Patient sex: M
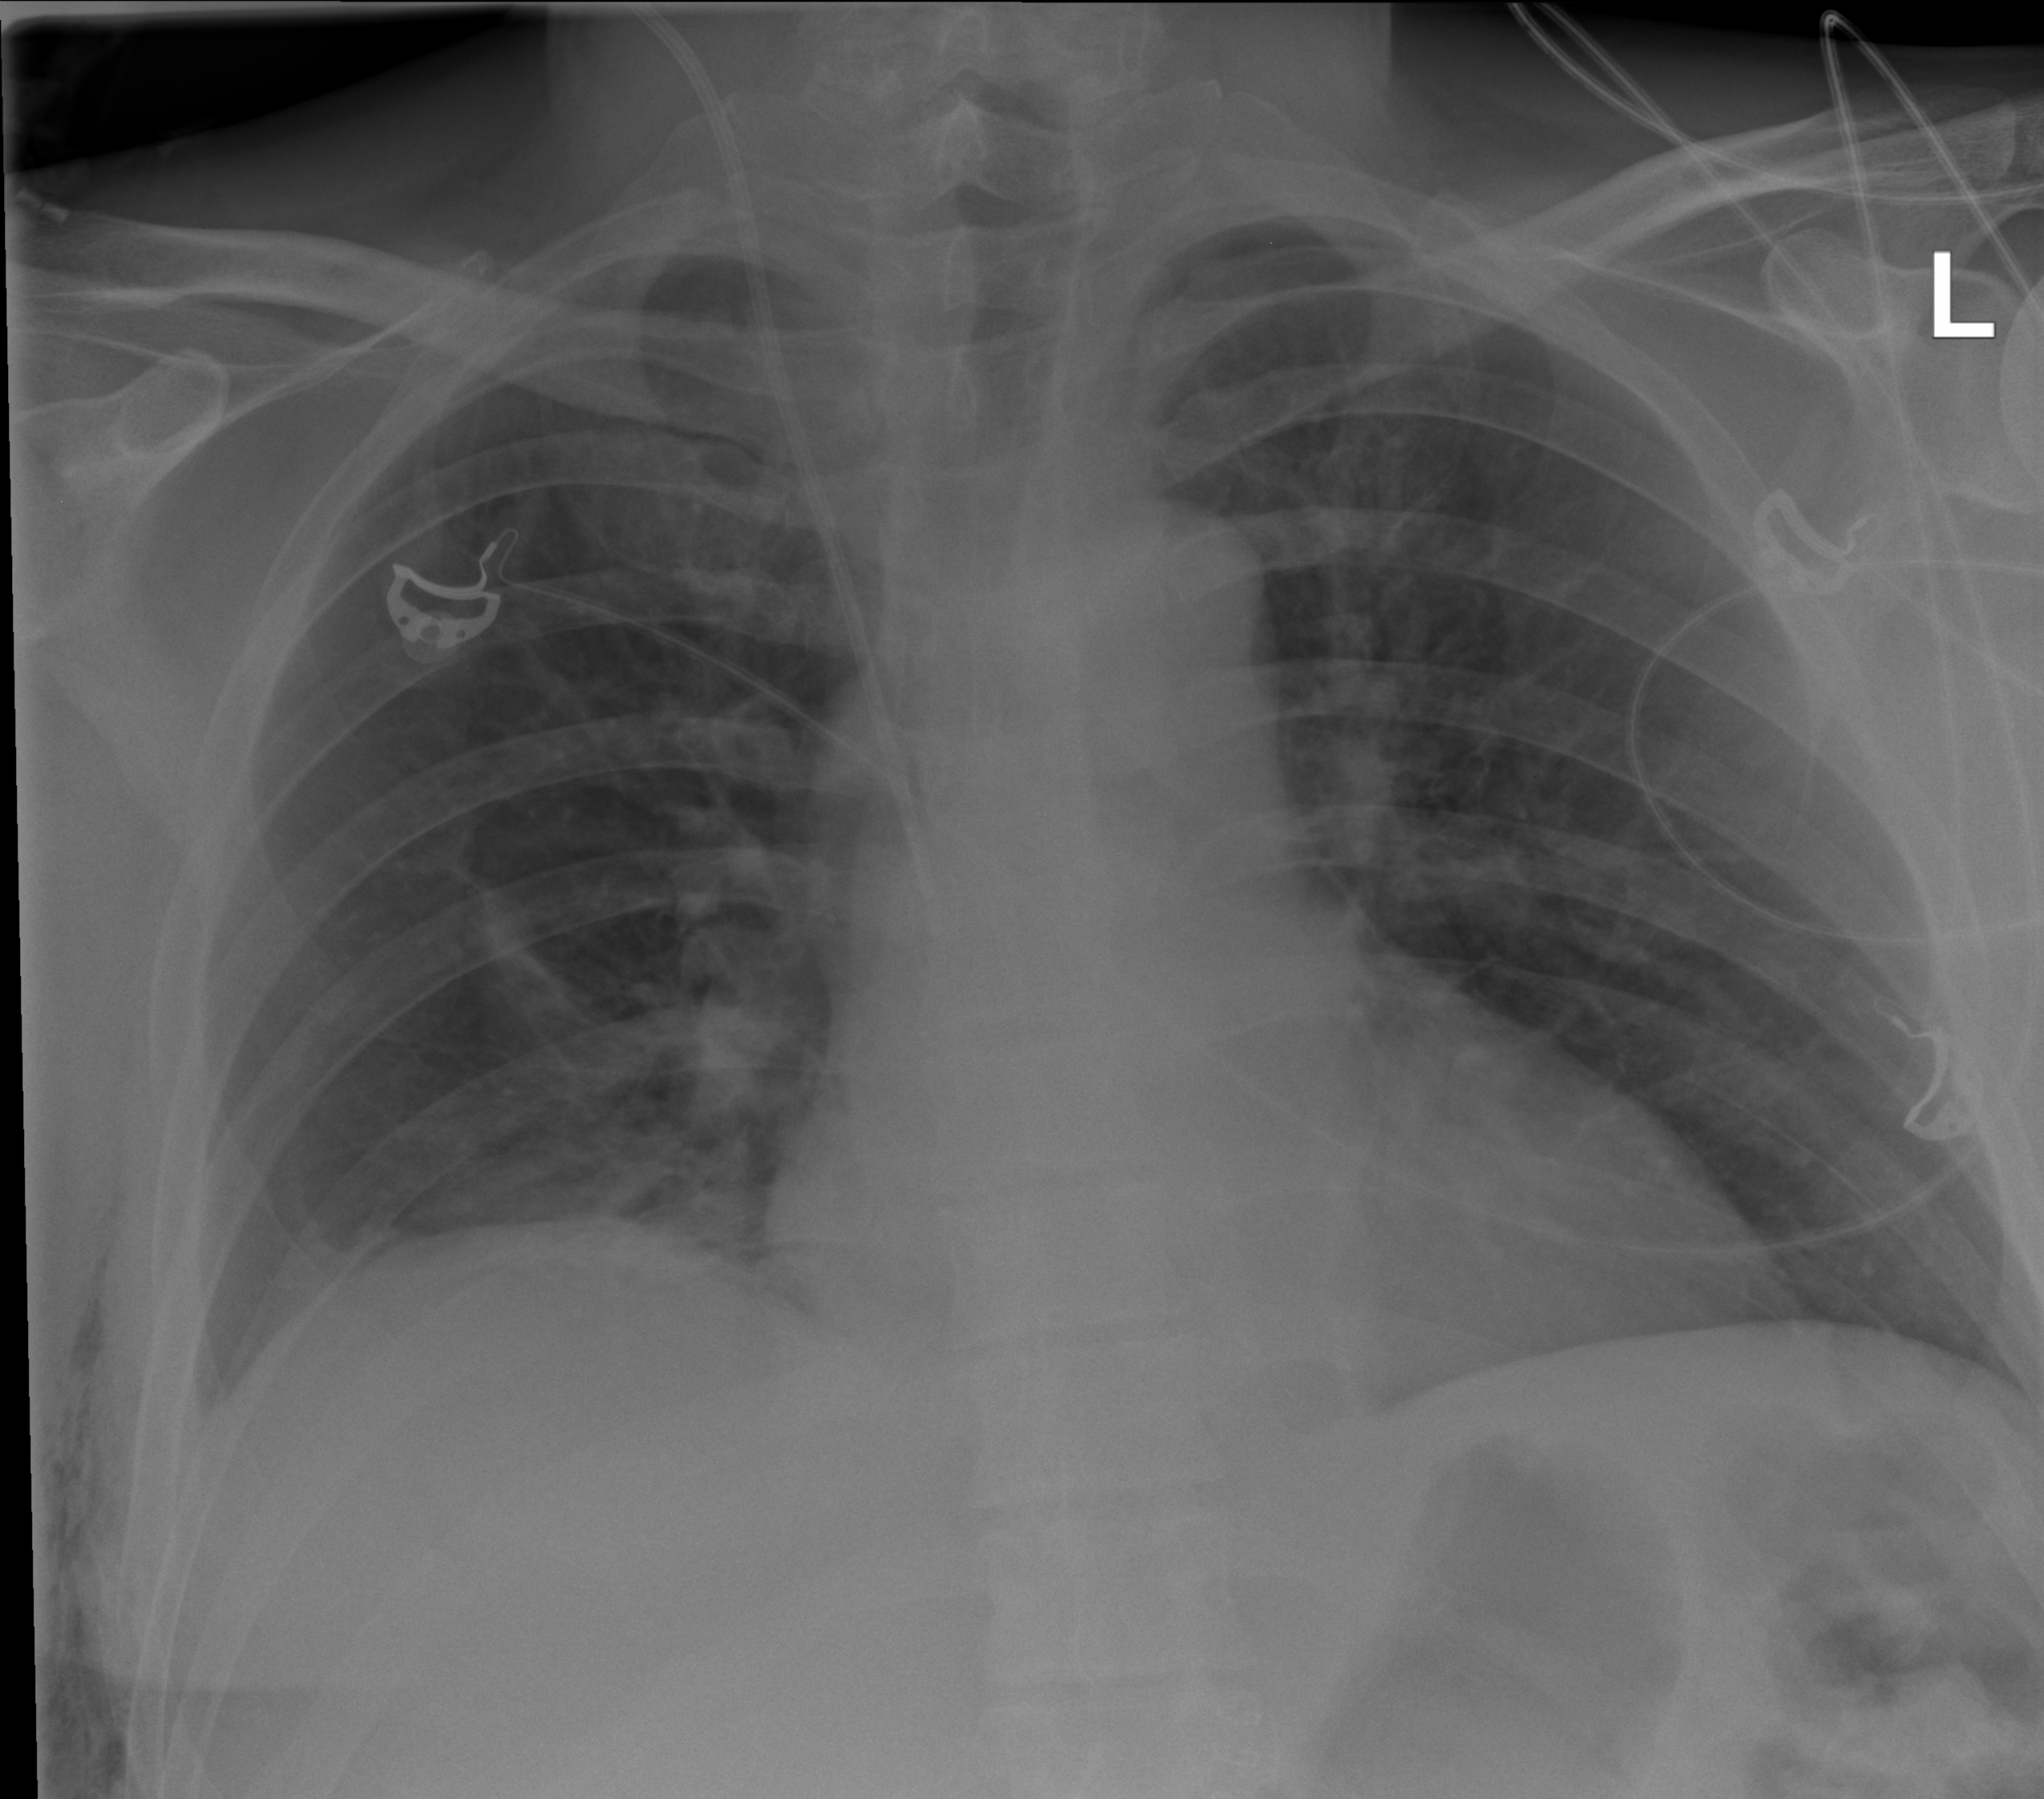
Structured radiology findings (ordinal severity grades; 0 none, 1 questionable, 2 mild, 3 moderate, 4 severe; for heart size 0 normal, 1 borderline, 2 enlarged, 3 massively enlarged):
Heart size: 1
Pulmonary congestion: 0
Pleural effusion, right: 0
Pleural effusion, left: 0
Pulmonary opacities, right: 0
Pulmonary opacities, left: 0
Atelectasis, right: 2
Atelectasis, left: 0